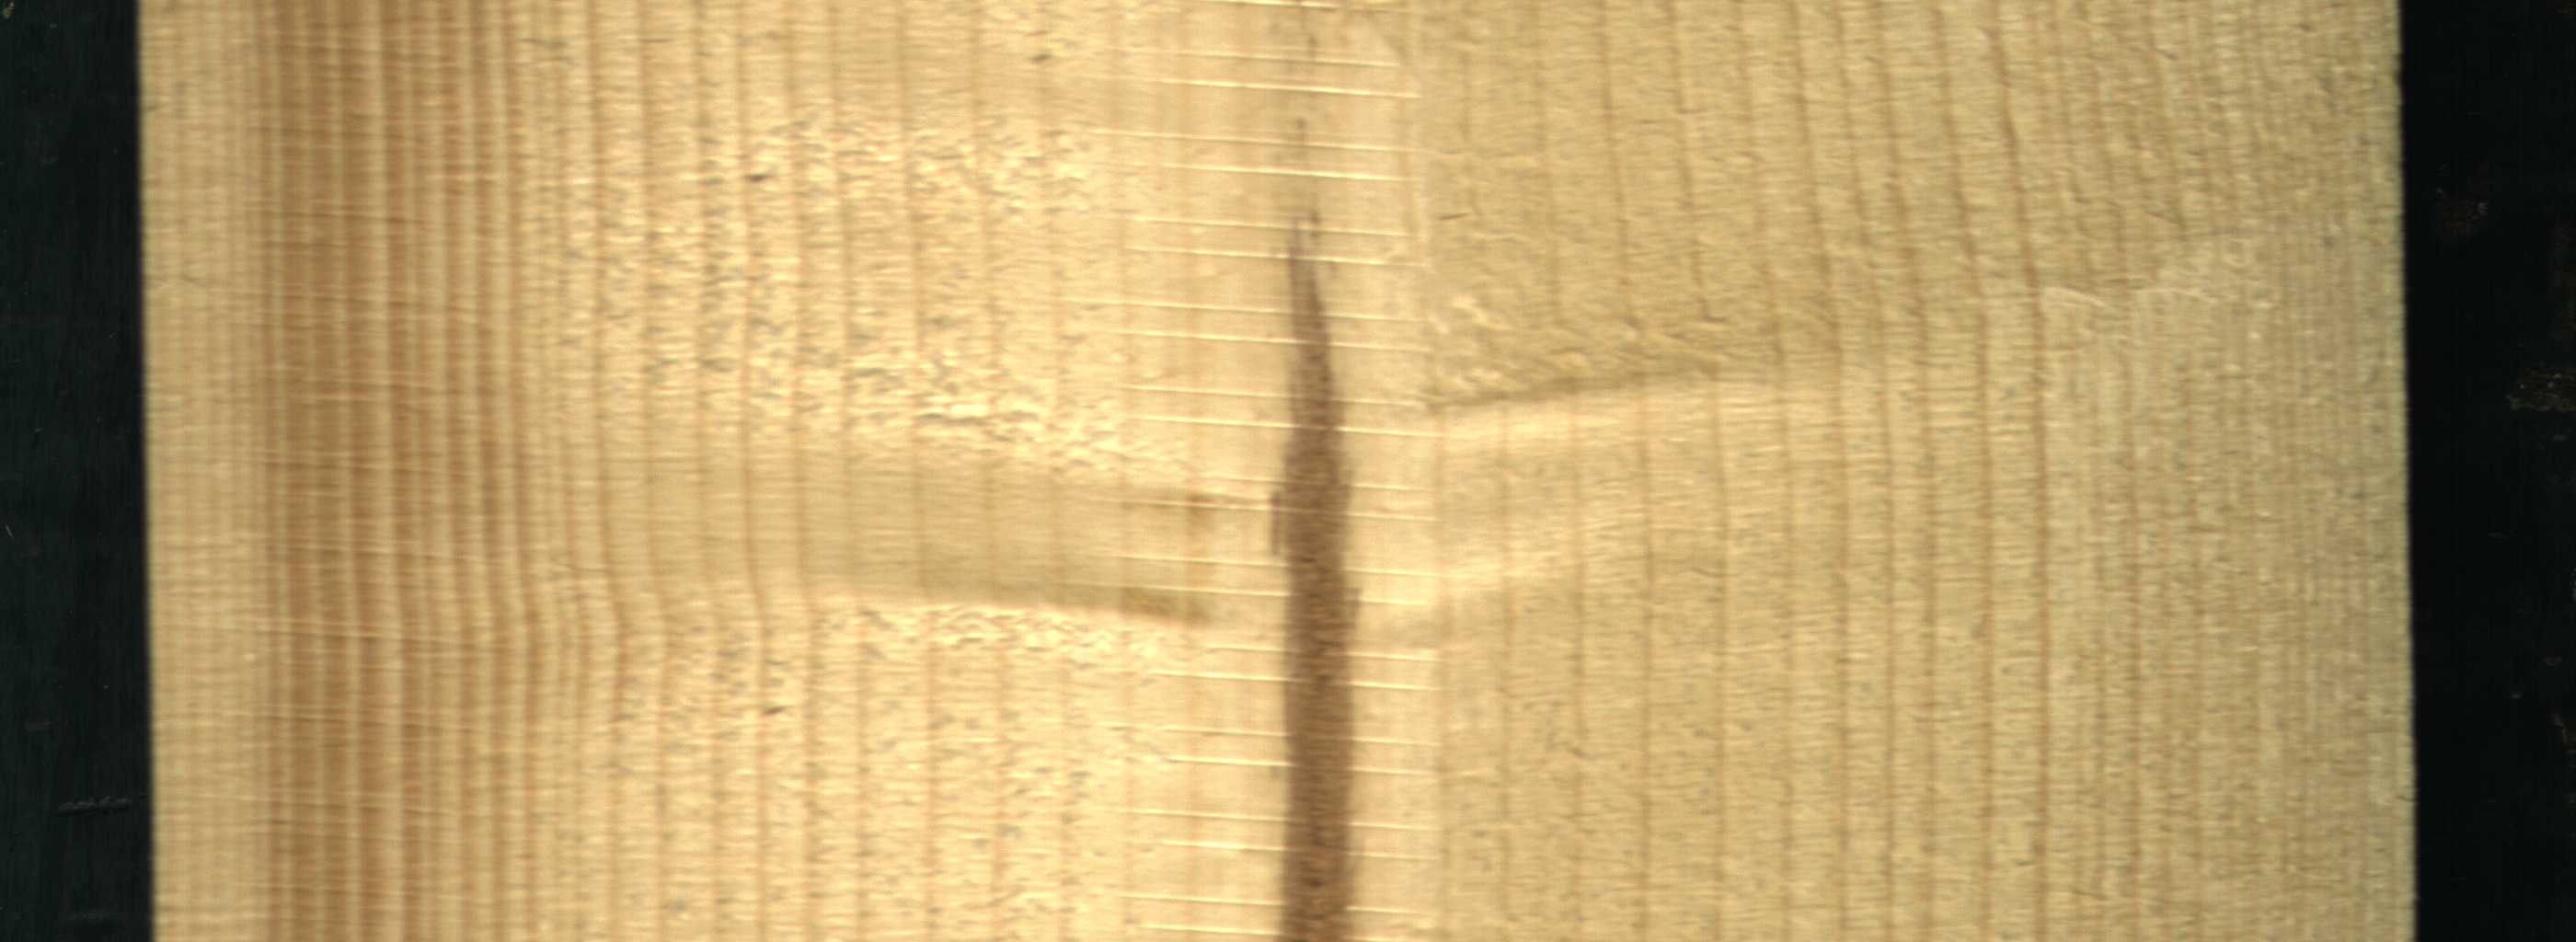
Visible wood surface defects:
Marrow